Field crop: maize
Growth stage: 2
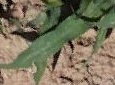
Species: maize